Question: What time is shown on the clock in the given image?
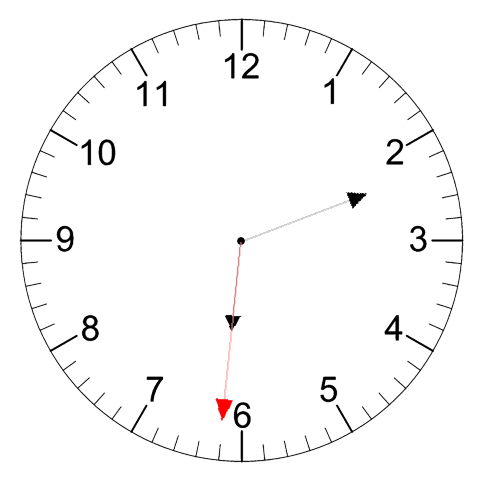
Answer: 06:11:31